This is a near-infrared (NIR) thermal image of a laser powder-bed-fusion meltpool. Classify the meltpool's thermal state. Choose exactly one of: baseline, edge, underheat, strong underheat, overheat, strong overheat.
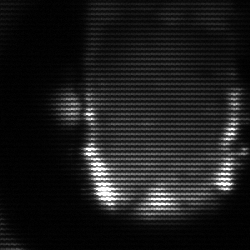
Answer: baseline